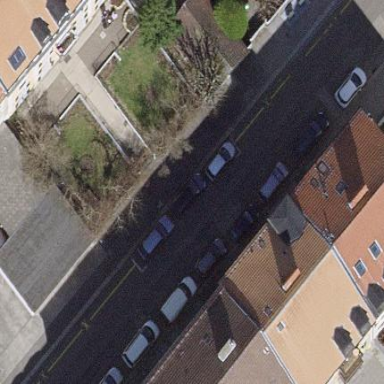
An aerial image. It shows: Street-side parallel parking area.